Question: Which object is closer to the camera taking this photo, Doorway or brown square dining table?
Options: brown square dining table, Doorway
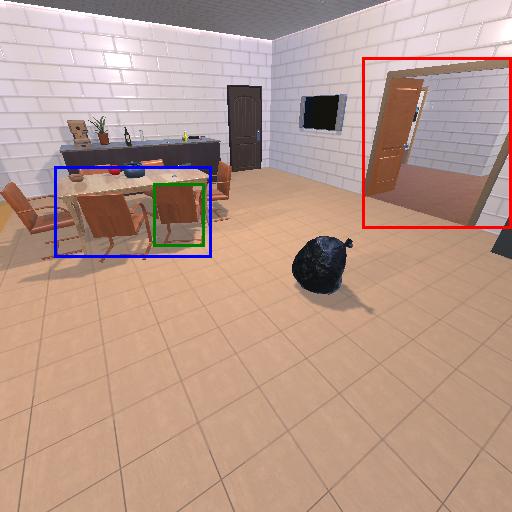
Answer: brown square dining table